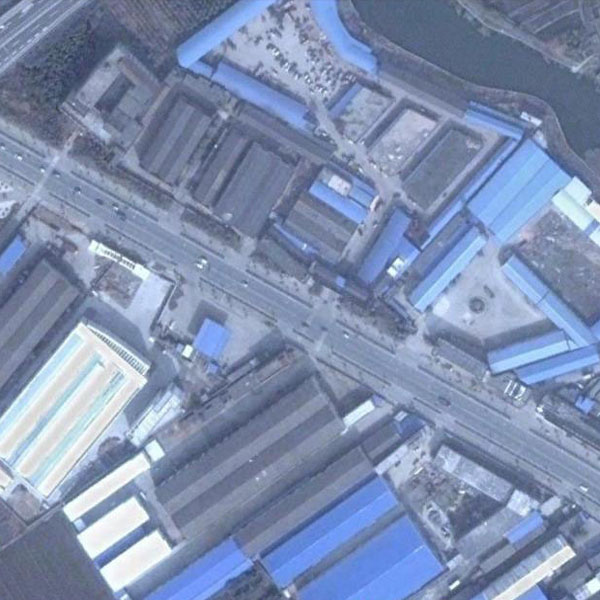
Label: Industrial